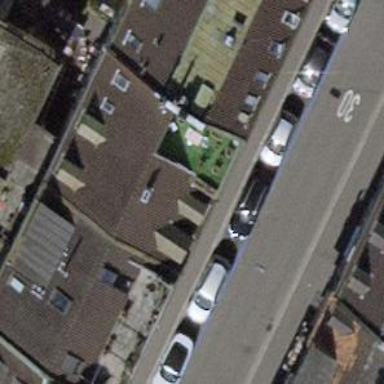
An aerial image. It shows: Parking lane for vehicles.